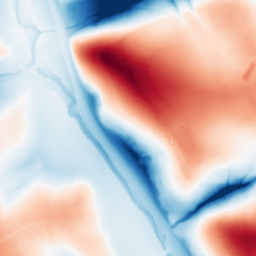
Category: classical
Decomposition family: gaussian_anisotropic
Decomposition parameters: sigma_x: 20
sigma_y: 50
Upsampling method: bilinear
Upsampling parameters: scale: 8
Upsampling scale: 8